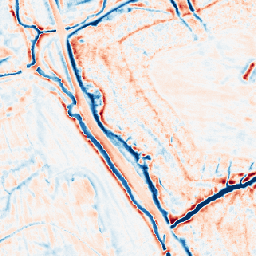
Category: edge_preserving
Decomposition family: bilateral
Decomposition parameters: d: 15
sigma_color: 100
sigma_space: 150
Upsampling method: area
Upsampling parameters: scale: 8
Upsampling scale: 8